Question: This is my image sketch:

Here is a <URL> to work on:
'''
<div id="a"></div>
'''
the goal is to divide this circle into variable amount of slices.
for instance if i want 10 slices.. i can just change something to "10"
and it will show me this ring that has been divided into 10 pieces.
or '20' or '50' or '100'.
in other words some way to avoid having to deal with each individual line.
being able to rotate would be a plus.
alternatively.. i also would like the version of this.. within which only the border is divided into X slices.
either would work fine for me.
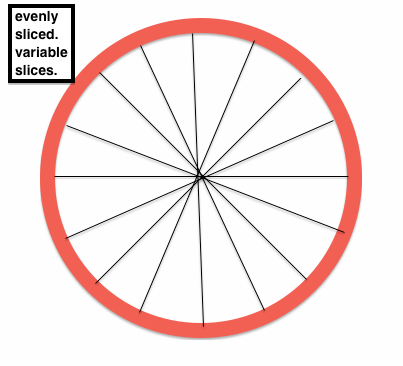
Answer: So came up with a nice little script for you. Fairly straight forward, and should work on any size circle you throw at it.
Used minimalist HTML and took care of the rest using jQuery:
## HTML
'''
<div id="a" data-lines="8"></div>
'''
## jQuery
'''
$(document).ready(function(){
var numLines = parseInt($('#a').data('lines'));
var theta = 180/(numLines/2);
var center = $('#a').innerWidth()/2 - 1; /*-1 to account for the line width*/
var currAngle = 0;
for(var i = 0; i < numLines/2; i++){
$('<div class="lines" style="' + setAngle(currAngle) +' top: ' + center + 'px;"></div>').appendTo('#a');
currAngle += theta;
}
});
function setAngle(theta) {
return '-ms-transform: rotate('+ theta +'deg); -webkit-transform: rotate('+ theta +'deg); transform: rotate('+ theta +'deg);';
}
'''
## Example Fiddle
--Just a side note... the more lines you add the cooler it looks
Also, just playing around and added a spin animation on hover... <URL>